Question: I have a table called DATA which has these two columns:-
TaughtDistinct - varchar
ValueofTaught - numeric(2,2)
Taught distinct holds a time for example 07:30 but I need that in the ValueofTaught column as 7.5.

I just cant work it out, I have tried the below query:-
'''
select * from CQData2
--Add temporary column TempValueOfTaught
alter table CQData2 add TempValueOfTaught Numeric(5,2)
--Update temporary column with values from ValueOfTaught
update CQData2 set TempValueOfTaught = ValueOfTaught
--Set ValueOfTaught to null
update CQData2 set ValueOfTaught = NULL
--change data type of ValueOfTaught to numeric
alter table CQData2 alter column ValueOfTaught NUMERIC(5,2)
--Ensure TempValueOfTaught is returning numeric values only
Select * from CQData2 where ISNUMERIC(TempValueOfTaught)=0
--Update ValueOfTaught using TempValueOfTaught values
update CQData2 set ValueOfTaught = Cast(TempValueOfTaught as numeric (5,2))
'''
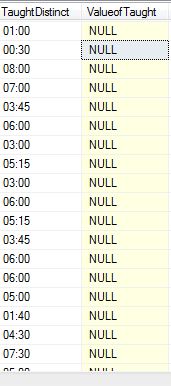
Answer: Assuming your data is consistent in format with your example (especially, the leading zero for single digit hours), here's a quick proof of concept...
'''
DECLARE @MyTime varchar(max)
SET @MyTime = '07:30'
SELECT
@MyTime,
CONVERT(real, LEFT(@MyTime, 2)) + (CONVERT(real, RIGHT(@MyTime, 2)) / 60.0) AS [ValueOfTaught]
'''
For the update...
'''
UPDATE
CQData2
SET
ValueofTaught = ROUND(CONVERT(real, LEFT(TaughtDistinct, 2)) + (CONVERT(real, RIGHT(TaughtDistinct, 2)) / 60.0), 2)
WHERE
ValueofTaught IS NULL
'''
Note that I changed the data type from 'numeric(2,2)' to 'real' in my code. The <URL> data type with Precision and Scale both set to two will never be able to hold a value greater than or equal to one.
Here's an <URL> of the whole deal, including as much sample data as was visible in the OP.